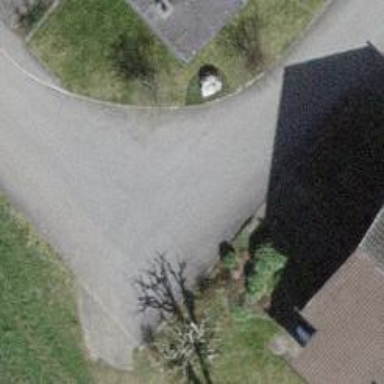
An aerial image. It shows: Living street.